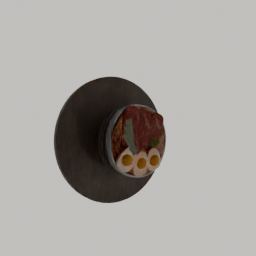
Label: nature